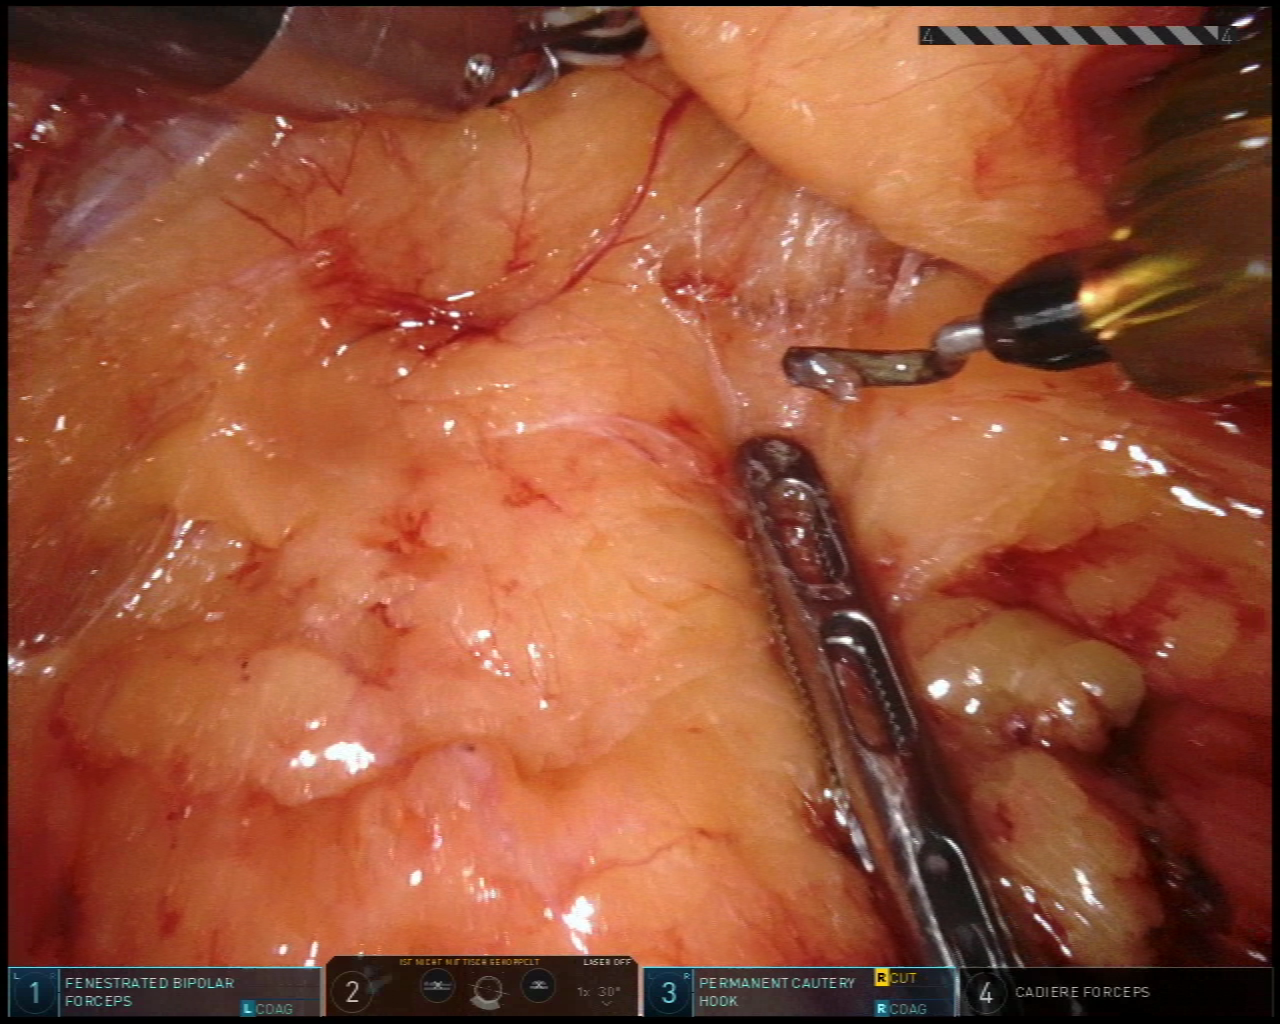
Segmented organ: intestinal_veins
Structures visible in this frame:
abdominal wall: no
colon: no
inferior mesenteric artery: no
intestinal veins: yes
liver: no
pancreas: no
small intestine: no
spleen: no
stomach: no
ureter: no
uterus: no
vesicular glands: no